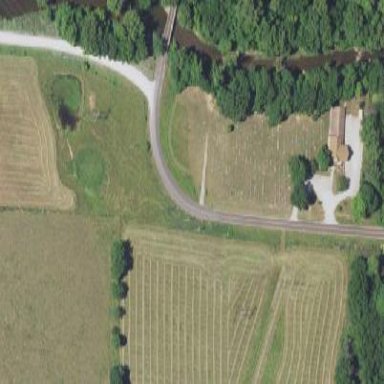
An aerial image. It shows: Cemetery.